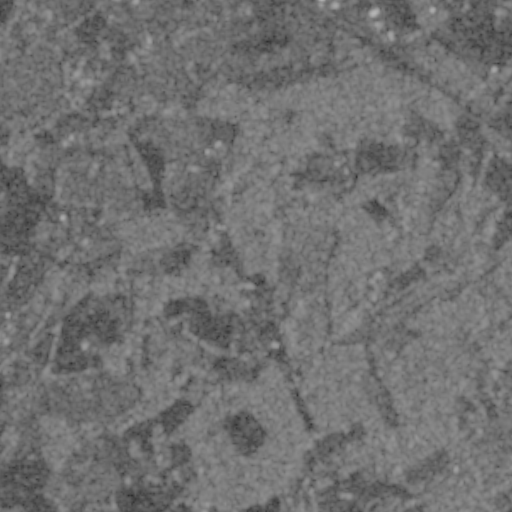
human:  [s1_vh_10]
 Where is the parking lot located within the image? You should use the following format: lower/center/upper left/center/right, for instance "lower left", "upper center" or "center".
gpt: The parking lot is located in the center right of the image.
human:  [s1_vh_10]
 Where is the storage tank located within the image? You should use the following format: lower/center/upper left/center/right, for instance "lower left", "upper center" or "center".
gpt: The storage tank is located in the upper left of the image.
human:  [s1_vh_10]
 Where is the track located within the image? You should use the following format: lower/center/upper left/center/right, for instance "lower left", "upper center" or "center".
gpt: The track is located in the upper center of the image.
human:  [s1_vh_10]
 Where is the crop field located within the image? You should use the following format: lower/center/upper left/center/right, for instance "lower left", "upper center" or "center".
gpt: There is no crop field in the image.

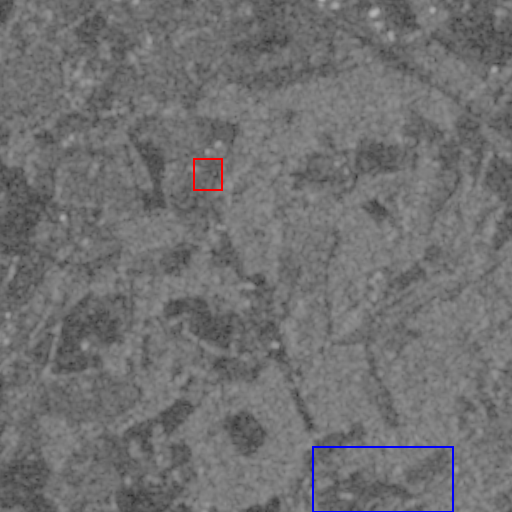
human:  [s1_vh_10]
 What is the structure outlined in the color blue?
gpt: The structure outlined in blue is a crop field.
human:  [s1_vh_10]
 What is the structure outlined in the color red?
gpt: The structure outlined in red is a track.
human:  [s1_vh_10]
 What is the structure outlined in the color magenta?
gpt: There is no magenta outline.